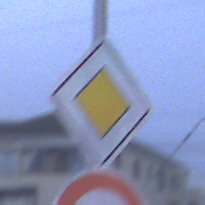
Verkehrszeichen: Vorfahrtsstrasse
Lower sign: Geschwindigkeit80
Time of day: SunriseSunset
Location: Outdoor (Urban)
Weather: Overcast
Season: NotSpecified
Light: Natural